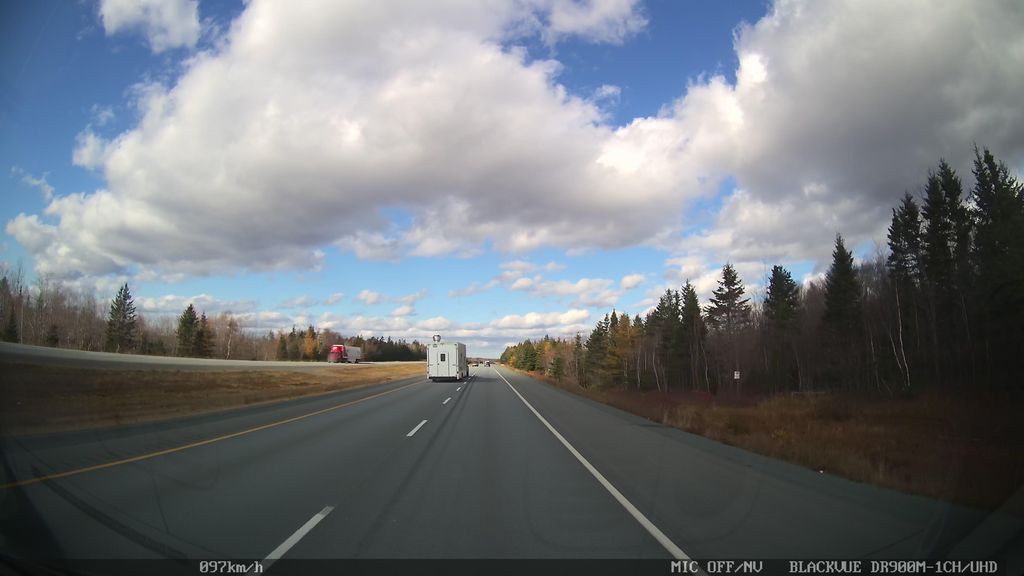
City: halifax